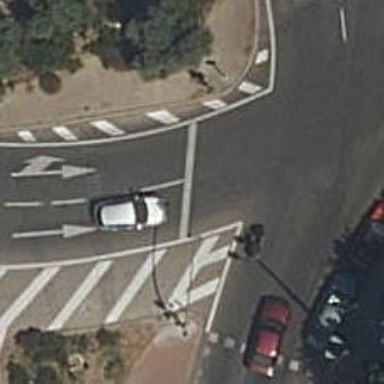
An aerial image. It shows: Road with traffic signals.